Interaction volume radius: 5 \u00c5
Interaction volume height: 25 \u00c5
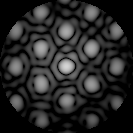
Disorder parameter: 0.2399